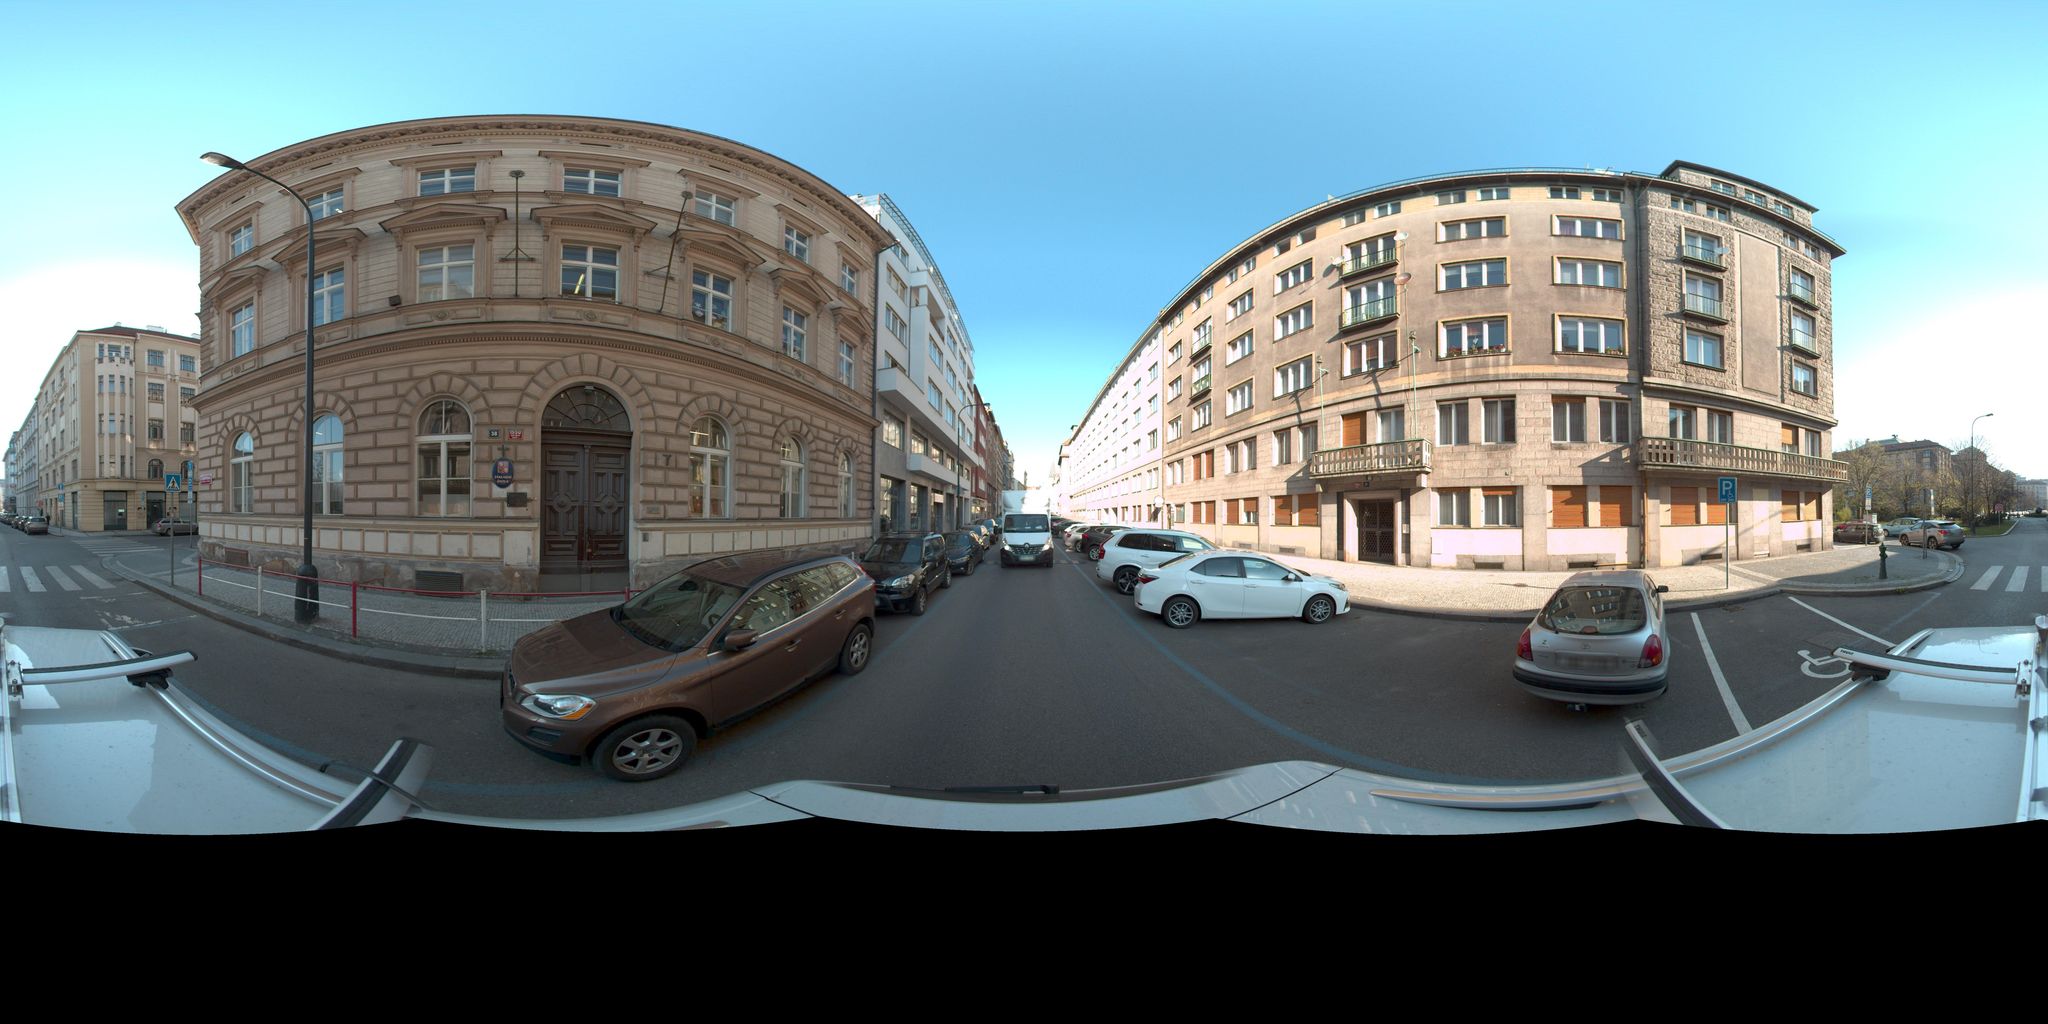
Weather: snowy
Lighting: day
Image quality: good
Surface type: railway
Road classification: residential
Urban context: urban centre
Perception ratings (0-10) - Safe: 2.53, Lively: 8, Beautiful: 7.12, Boring: 2.01, Depressing: 1.43, Wealthy: 4.62